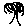
Label: tree